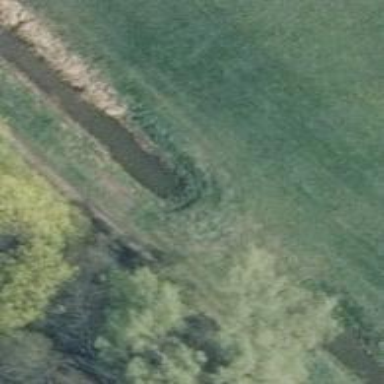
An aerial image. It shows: Culvert tunnel.